Question: I am developing an iPhone application using Google Plus.
When I try to login, I get a 401 error.
I used google-plus-ios-sdk-1.7.1 sdk.
'''
-(BOOL)application:(UIApplication *)application didFinishLaunchingWithOptions:(NSDictionary *)launchOptions
{
// Override point for customization after application launch.
[GPPSignIn sharedInstance].clientID = kClientID;
// Read Google+ deep-link data.
[GPPDeepLink setDelegate:self];
[GPPDeepLink readDeepLinkAfterInstall];
return YES;
}
'''
In the 'shareviewcontroller':
'''
-(void)viewDidLoad
{
[super viewDidLoad];
GPPSignIn *signIn = [GPPSignIn sharedInstance];
signIn.shouldFetchGooglePlusUser = YES;
signIn.scopes = @[ kGTLAuthScopePlusLogin ];
signIn.delegate = self;
[[GPPSignIn sharedInstance] trySilentAuthentication];
_shareConfiguration = [ShareConfiguration sharedInstance];
_shareConfiguration.useNativeSharebox = YES;
//_shareConfiguration.deepLinkEnabled = YES;
_shareConfiguration.mediaAttachmentEnabled = YES;
}
-(void)btnGoogleShare_Action
{
if ([GPPSignIn sharedInstance].authentication) {
id<GPPShareBuilder> shareBuilder = [[GPPShare sharedInstance] nativeShareDialog];
[(id<GPPNativeShareBuilder>)shareBuilder attachImage:self.imgView.image];
[(id<GPPNativeShareBuilder>)shareBuilder setTitle:self.dict[@"title"] description:self.dict[@"comment"] thumbnailURL:nil];
[shareBuilder open];
}
else
{
AppDelegate *appDelegate = (AppDelegate*)[UIApplication sharedApplication].delegate;
GPPSignInButton *sign = [[GPPSignInButton alloc] init];
if (floor(NSFoundationVersionNumber) > NSFoundationVersionNumber_iOS_6_1) {
appDelegate.alert = [[UIAlertView alloc] initWithTitle:@"Sign to Google +" message:@"After login to Google+, Please retry again." delegate:nil cancelButtonTitle:nil otherButtonTitles:@"Cancel", nil];
[appDelegate.alert setValue:sign forKey:@"accessoryView"]; //works only in iOS7
} else {
appDelegate.alert = [[UIAlertView alloc] initWithTitle:@"Sign to Google +" message:@"After login to Google+, Please retry again.
" delegate:nil cancelButtonTitle:nil otherButtonTitles:@"Cancel", nil];
sign.frame = CGRectMake(70, 85, 100, 40);
[appDelegate.alert addSubview:sign];
}
[GPPSignInButton class];
[appDelegate.alert show];
}
}
'''
Below is a screenshot, can anyone help me?
---

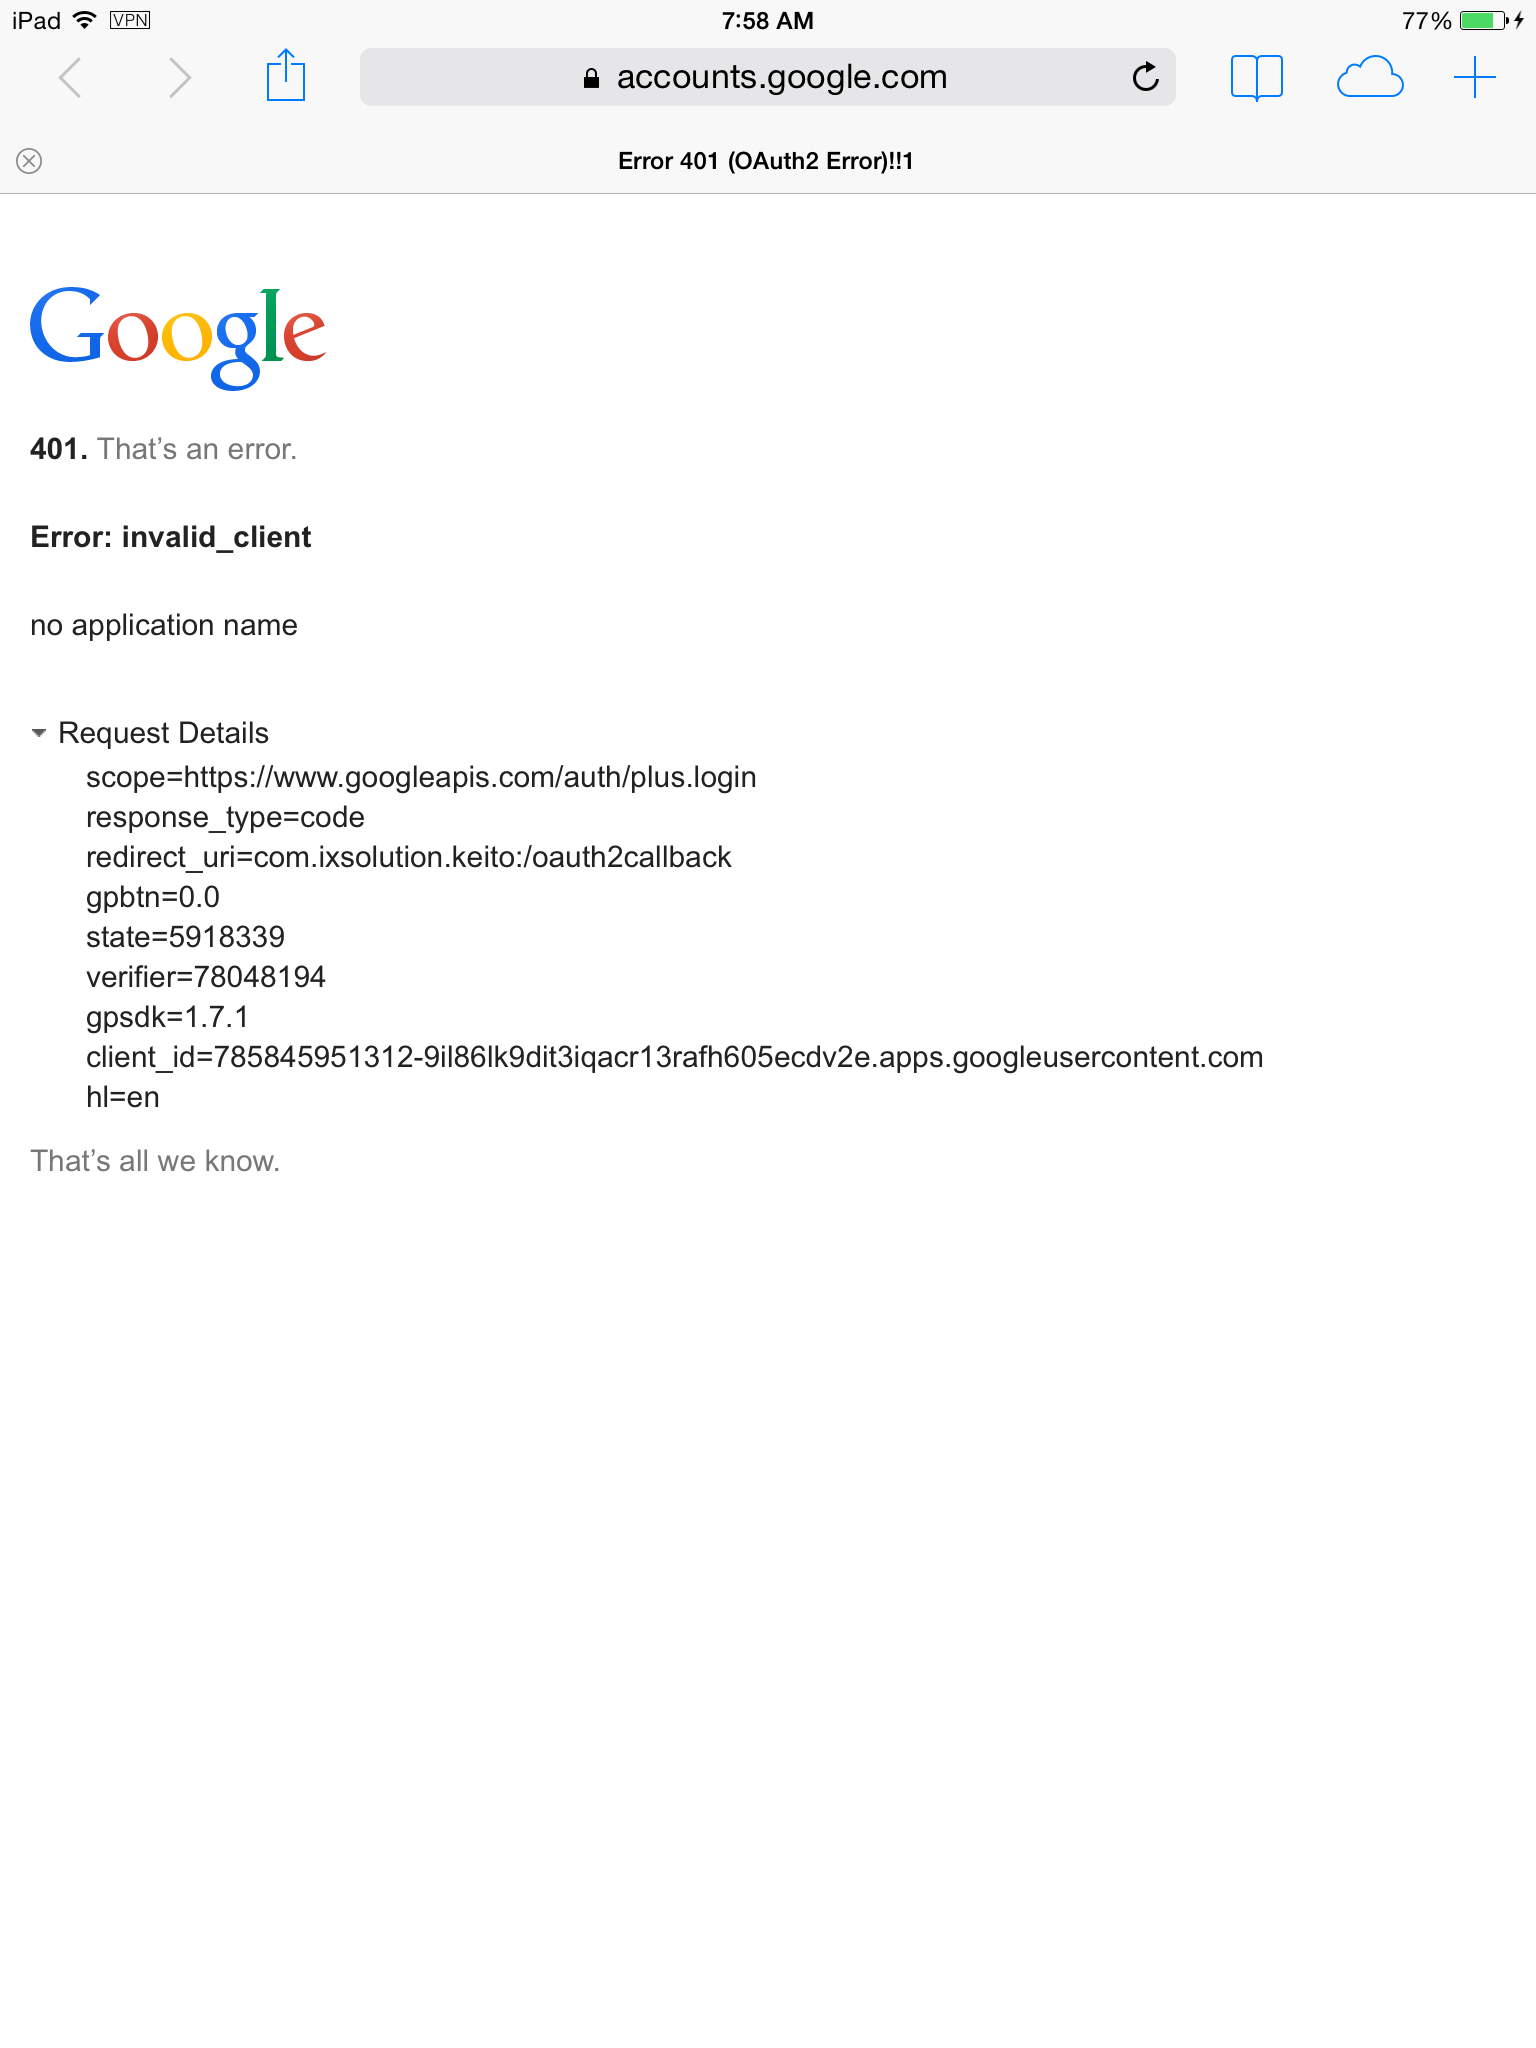
Answer: As it mentioned in the comments, first problem is already discussed <URL>.
Second problem about text and media simultaneously post is mentioned in API documentation for <URL>. According to this documentation you can't use 'attachImage' with 'setTitle' function. Function 'setPrefillText' could resolve your issue.